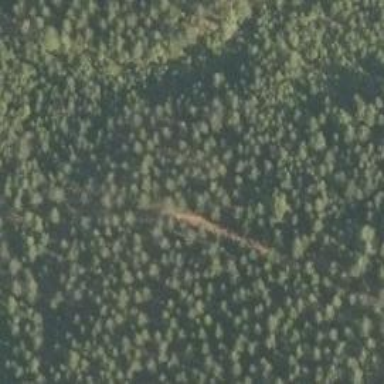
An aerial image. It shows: Track road with fallen tree obstacle.